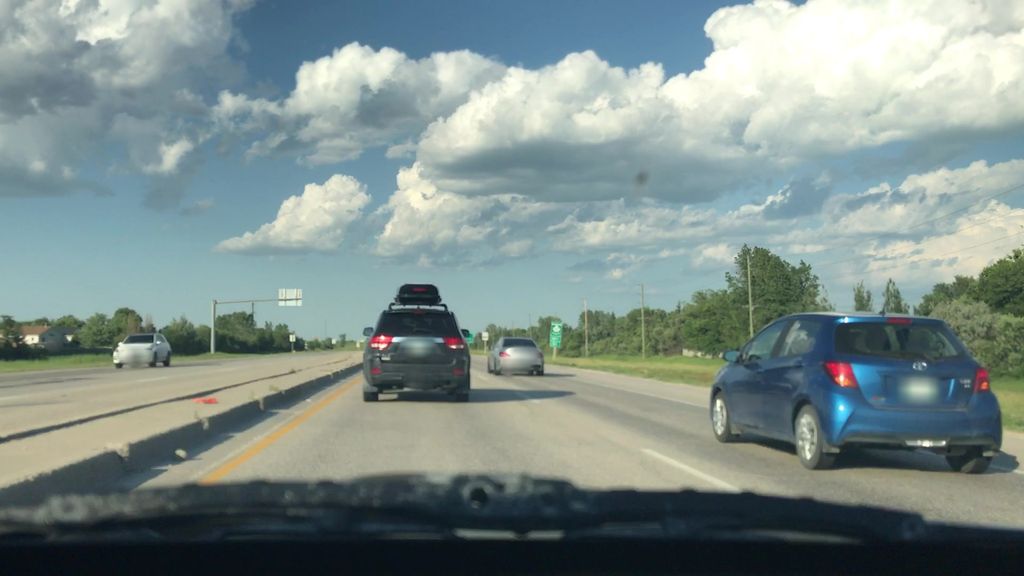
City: winnipeg